Question: I am working on my orbit program, and I have currently only animated the moon with a downward (-y) velocity of -1023. The animation works, but each frame stays on the figure when the next one comes on:

Here is my code:
'''
import numpy as np
import matplotlib.pyplot as plt
import math
import matplotlib.animation as animation
er = <PHONE>*10#m #earth radius
mr = <PHONE>*10#m #moon radius
em = 5.97219*10**24#kg #earth mass
mm = 7.34767309*10**22#kg #moon mass
d = 384400000#m #distance earth-moon
G = 6.67384*10**(-11) #gravity constant
mv = -1023#m/s #Moon velocity
nts = 10000 #no. time steps
def circle(r, h, k, a):
x = r*math.cos(a)+h
y = r*math.sin(a)+k
plt.scatter(x,y)
def simData():
tmax = 10000*nts
ts = 10000
x = 0.0
t = 0.0
while t < tmax:
n = 0
for i in range(120):
circle(mr, d, mv*t, n)
n = n + math.pi/60
t = t + ts
yield x, t
def simPoints(simData):
x, t = simData[0], simData[1]
time_text.set_text(time_template%(t))
line.set_data(t, x)
return line, time_text
fig = plt.figure()
ax = plt.axes(xlim=(-430000000, 430000000), ylim=(-430000000, 430000000))
line, = ax.plot([], [], 'bo', ms=10)
time_template = 'Time = %.1f s' # prints running simulation time
time_text = ax.text(0.05, 0.9, '', transform=ax.transAxes)
ani = animation.FuncAnimation(fig, simPoints, simData, blit=False, interval=10, repeat=True)
plt.show()
'''
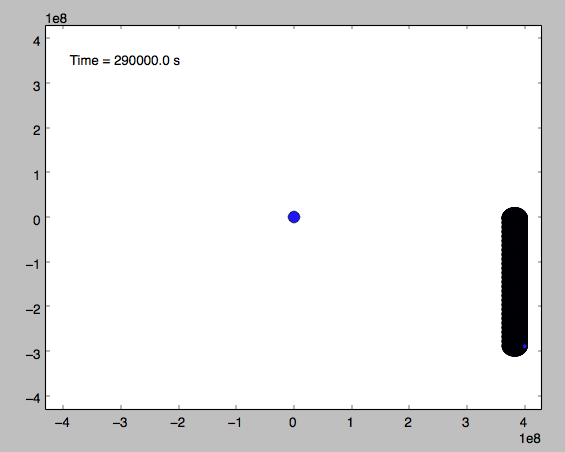
Answer: The answer is simple: 'matplotlib' animation does not wipe the image between frames. The point is that you yourself have to change the properties of the objects on the screen. Now you instead plot a new image with some new objects when you do the 'plt.scatter' in 'circle'.
I changed a few lines in your code to avoid adding new objects, see the comment lines marked with '####'. Now it should be a bit snappier. (Even though the Moon is escaping Earth's gravitational field. Pity.)
'''
import numpy as np
import matplotlib.pyplot as plt
import math
import matplotlib.animation as animation
er = <PHONE>*10#m #earth radius
mr = <PHONE>*10#m #moon radius
em = 5.97219*10**24#kg #earth mass
mm = 7.34767309*10**22#kg #moon mass
d = 384400000#m #distance earth-moon
G = 6.67384*10**(-11) #gravity constant
mv = -1023#m/s #Moon velocity
nts = 10000 #no. time steps
def circle(r, h, k, a):
x = r*math.cos(a)+h
y = r*math.sin(a)+k
#### CHANGED
moony.center = x,y
def simData():
tmax = 10000*nts
ts = 10000
x = 0.0
t = 0.0
while t < tmax:
n = 0
for i in range(120):
circle(mr, d, mv*t, n)
n = n + math.pi/60
t = t + ts
yield x, t
def simPoints(simData):
x, t = simData[0], simData[1]
time_text.set_text(time_template%(t))
line.set_data(t, x)
return line, time_text
fig = plt.figure()
ax = plt.axes(xlim=(-430000000, 430000000), ylim=(-430000000, 430000000))
#### CHANGED: a grey circle of moony dimensions to be moved around
moony = plt.Circle((0,0), mr, facecolor=(.8,.8,.8))
ax.add_artist(moony)
time_template = 'Time = %.1f s' # prints running simulation time
time_text = ax.text(0.05, 0.9, '', transform=ax.transAxes)
ani = animation.FuncAnimation(fig, simPoints, simData, blit=False, interval=10, repeat=True)
plt.show()
'''
Of course, you'll probably want to create a circle to illustrate Earth, as well. You do not need to have any 'plt.plot' commands in the file if you just want to plot two objects.